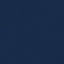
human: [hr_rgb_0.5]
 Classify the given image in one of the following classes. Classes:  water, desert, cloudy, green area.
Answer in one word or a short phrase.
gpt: water